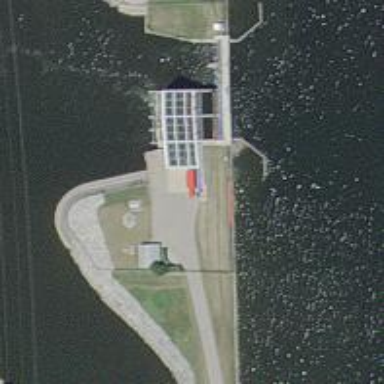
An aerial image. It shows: Dam across waterway.